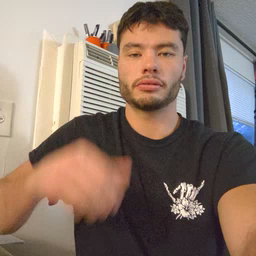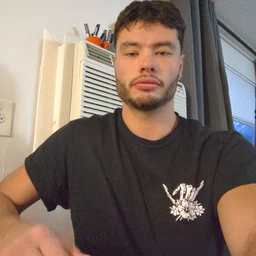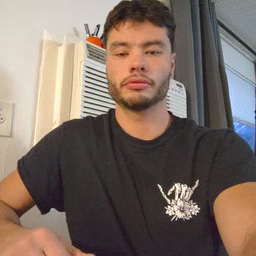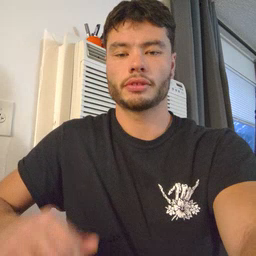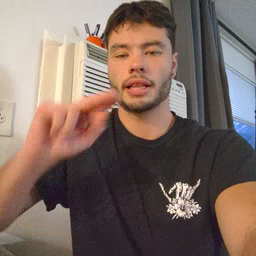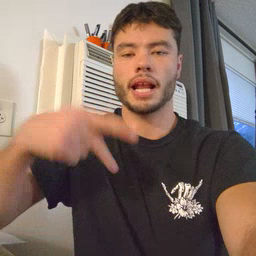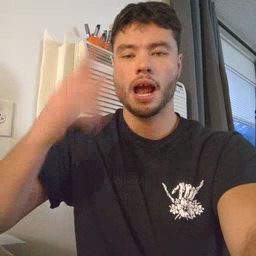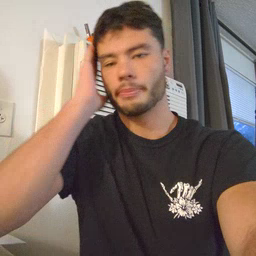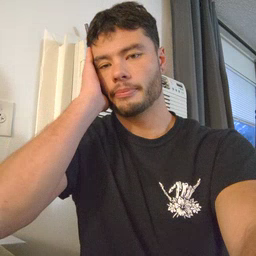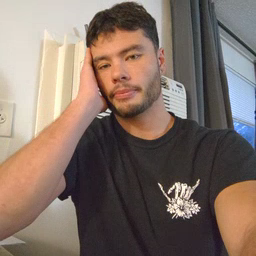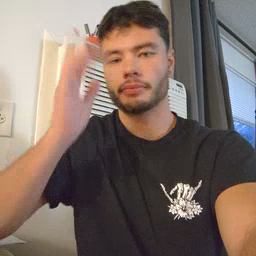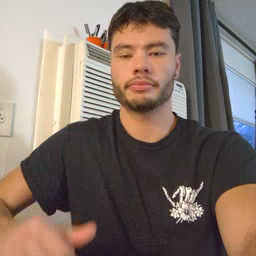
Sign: nap